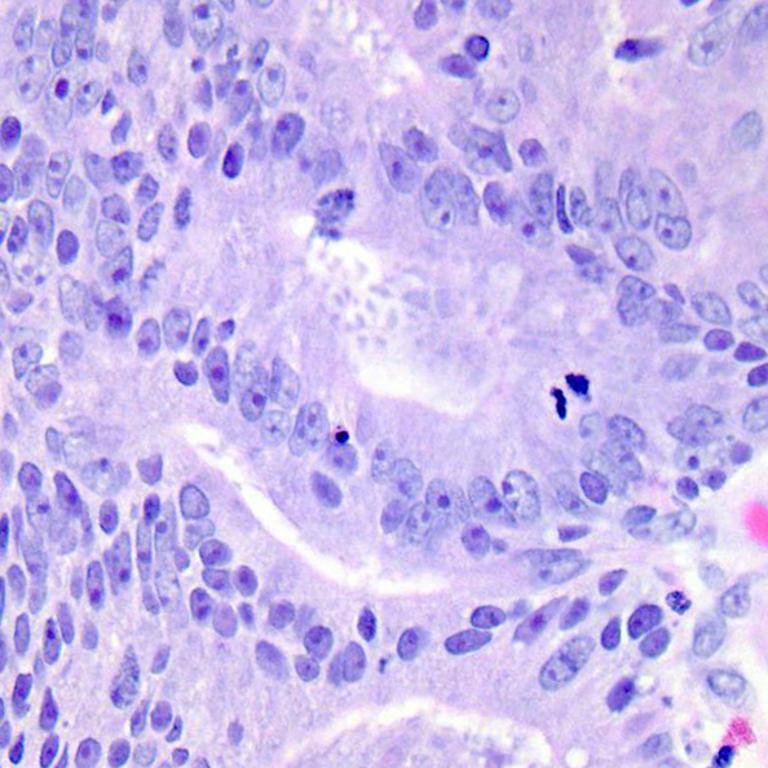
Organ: colon
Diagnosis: adenocarcinomas